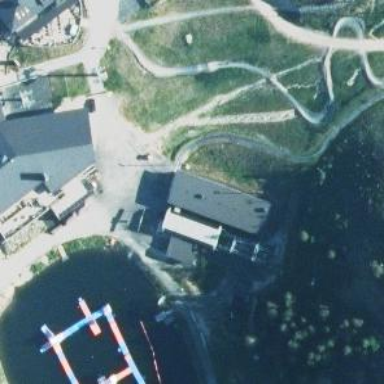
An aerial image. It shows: Miniature golf course.